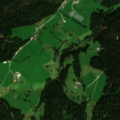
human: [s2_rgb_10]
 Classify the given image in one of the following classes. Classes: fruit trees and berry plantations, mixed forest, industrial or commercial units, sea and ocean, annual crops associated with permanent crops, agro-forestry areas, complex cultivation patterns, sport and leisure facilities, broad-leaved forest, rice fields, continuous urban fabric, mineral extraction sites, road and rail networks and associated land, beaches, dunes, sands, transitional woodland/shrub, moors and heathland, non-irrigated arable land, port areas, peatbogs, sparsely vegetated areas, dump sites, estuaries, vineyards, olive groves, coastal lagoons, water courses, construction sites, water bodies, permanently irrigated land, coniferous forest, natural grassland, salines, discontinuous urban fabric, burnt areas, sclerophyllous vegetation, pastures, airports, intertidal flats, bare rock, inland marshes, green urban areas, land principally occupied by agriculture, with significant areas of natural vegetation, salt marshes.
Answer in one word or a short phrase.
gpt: pastures, coniferous forest